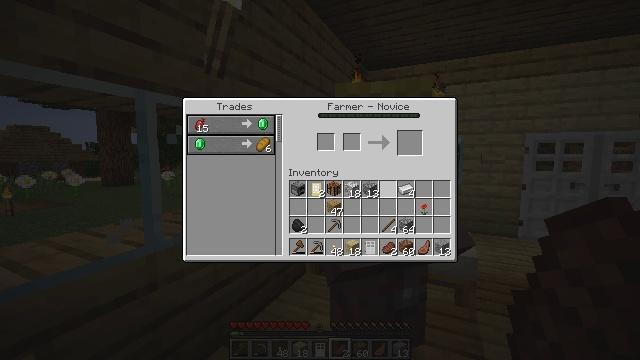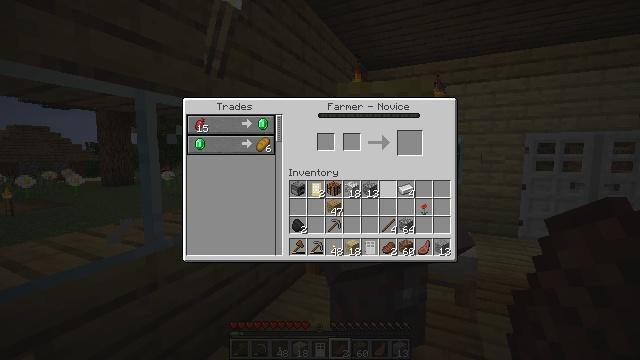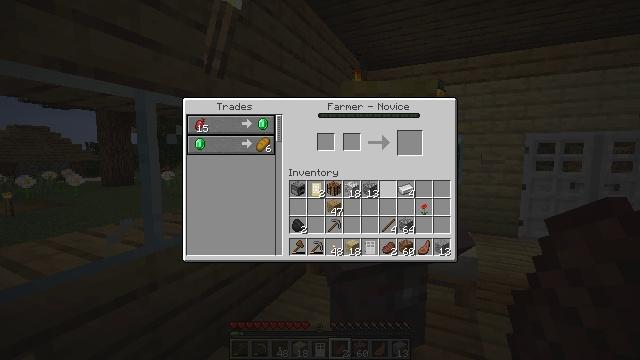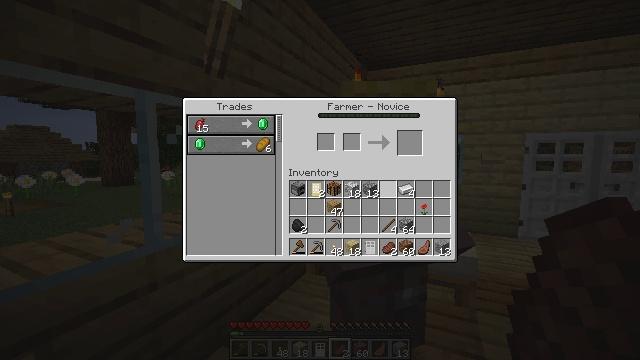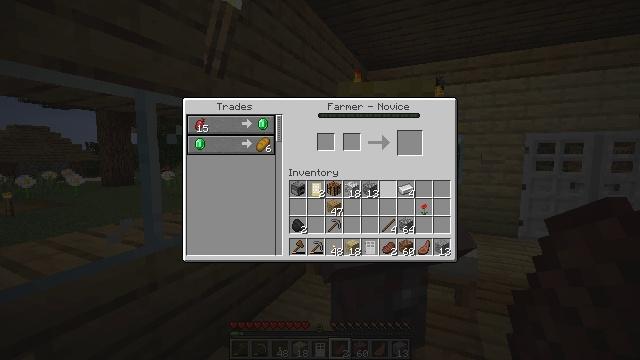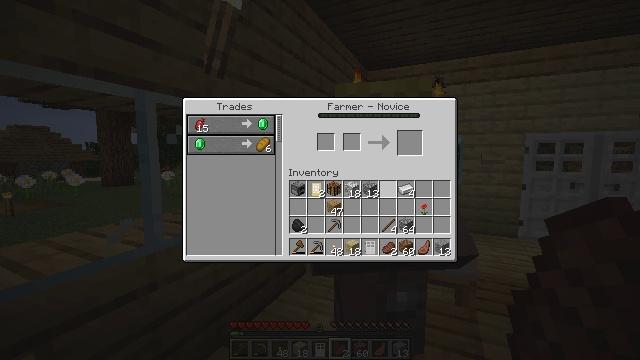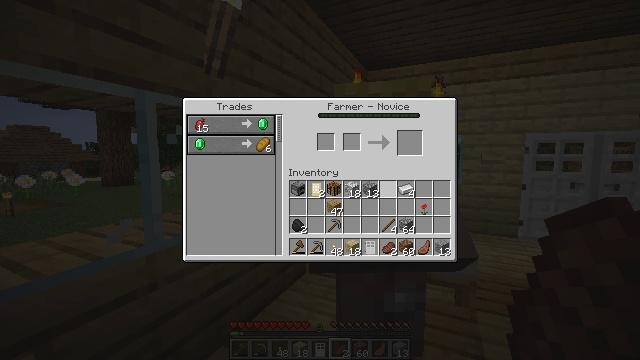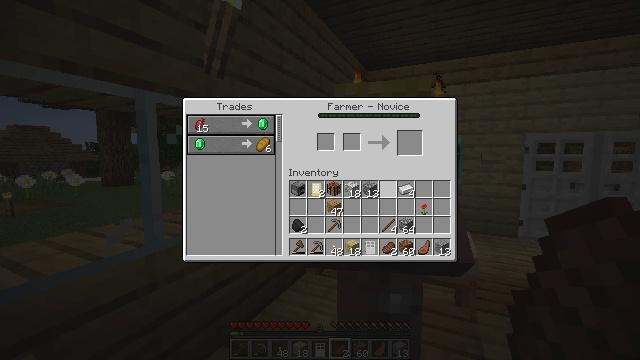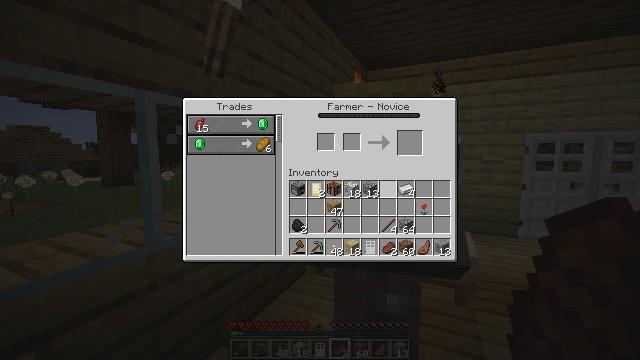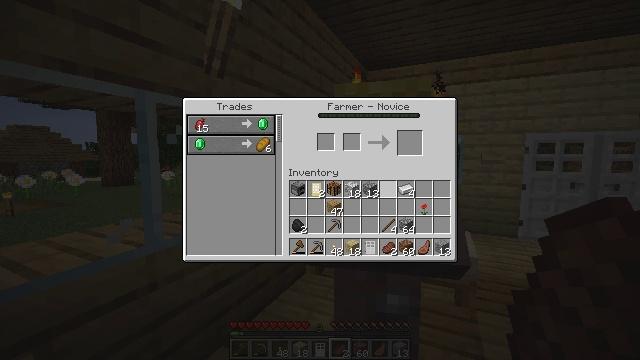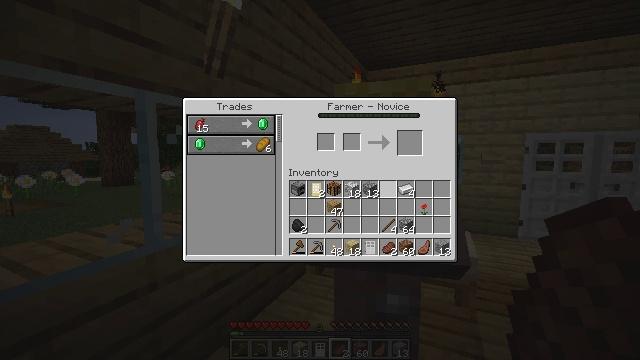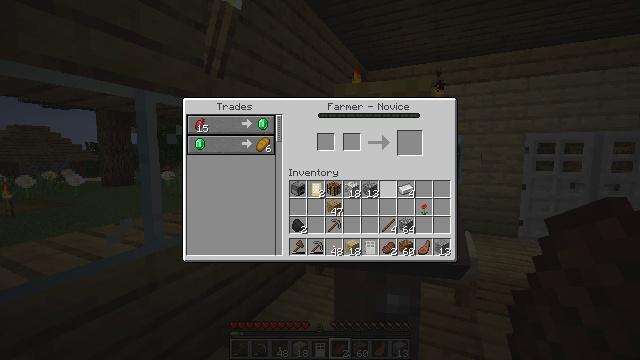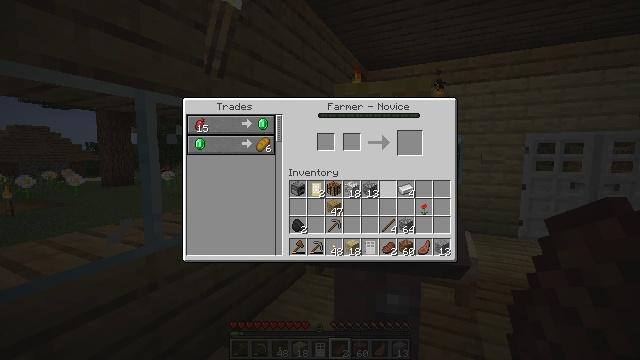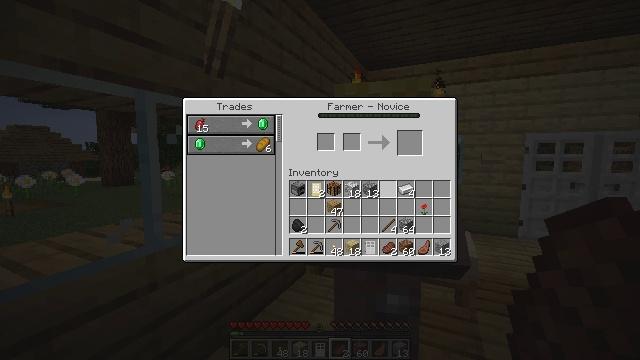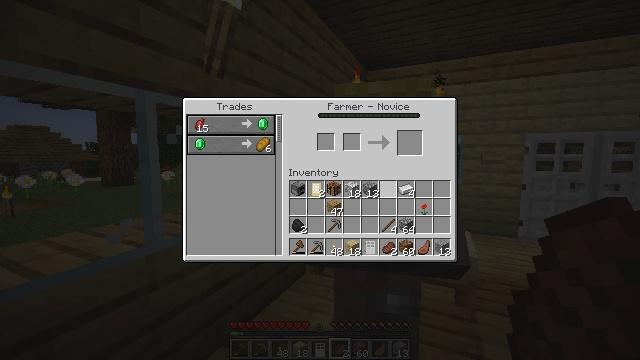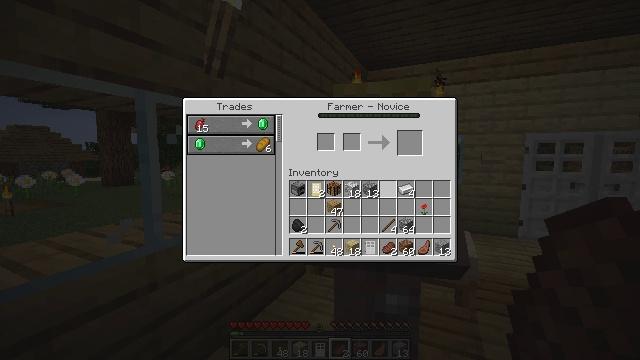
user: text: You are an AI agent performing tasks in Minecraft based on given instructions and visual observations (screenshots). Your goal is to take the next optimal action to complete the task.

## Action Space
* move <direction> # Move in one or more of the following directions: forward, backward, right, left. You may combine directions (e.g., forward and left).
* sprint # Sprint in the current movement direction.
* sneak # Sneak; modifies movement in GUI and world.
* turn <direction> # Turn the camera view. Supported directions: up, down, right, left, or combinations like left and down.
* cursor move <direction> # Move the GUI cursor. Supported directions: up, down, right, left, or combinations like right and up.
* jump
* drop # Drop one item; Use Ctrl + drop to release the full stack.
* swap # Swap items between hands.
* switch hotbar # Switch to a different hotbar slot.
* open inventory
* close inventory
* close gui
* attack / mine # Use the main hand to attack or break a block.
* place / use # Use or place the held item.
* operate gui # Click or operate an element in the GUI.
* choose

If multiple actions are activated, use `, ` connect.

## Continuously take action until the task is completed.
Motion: motion action
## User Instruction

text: Remove a cooked beef from the inventory.
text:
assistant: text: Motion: no_op
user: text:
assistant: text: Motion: no_op
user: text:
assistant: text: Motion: no_op
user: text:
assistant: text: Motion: no_op
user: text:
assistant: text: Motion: no_op
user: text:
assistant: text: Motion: no_op
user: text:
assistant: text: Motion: no_op
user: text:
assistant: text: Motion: no_op
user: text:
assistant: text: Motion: no_op
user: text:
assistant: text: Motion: no_op
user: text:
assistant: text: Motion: no_op
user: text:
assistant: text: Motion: no_op
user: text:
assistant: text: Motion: no_op
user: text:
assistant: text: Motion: no_op
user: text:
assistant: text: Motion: no_op
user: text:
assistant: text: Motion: no_op
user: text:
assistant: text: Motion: no_op
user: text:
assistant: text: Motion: no_op
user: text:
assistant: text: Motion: no_op
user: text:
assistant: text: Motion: no_op
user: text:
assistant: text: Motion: no_op
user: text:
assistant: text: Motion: close gui
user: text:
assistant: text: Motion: open inventory
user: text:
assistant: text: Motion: open inventory
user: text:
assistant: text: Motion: no_op
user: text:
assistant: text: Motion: no_op
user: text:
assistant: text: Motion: no_op
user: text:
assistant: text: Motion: turn down
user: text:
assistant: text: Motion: turn left and down
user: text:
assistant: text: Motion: turn down